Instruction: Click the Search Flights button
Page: home
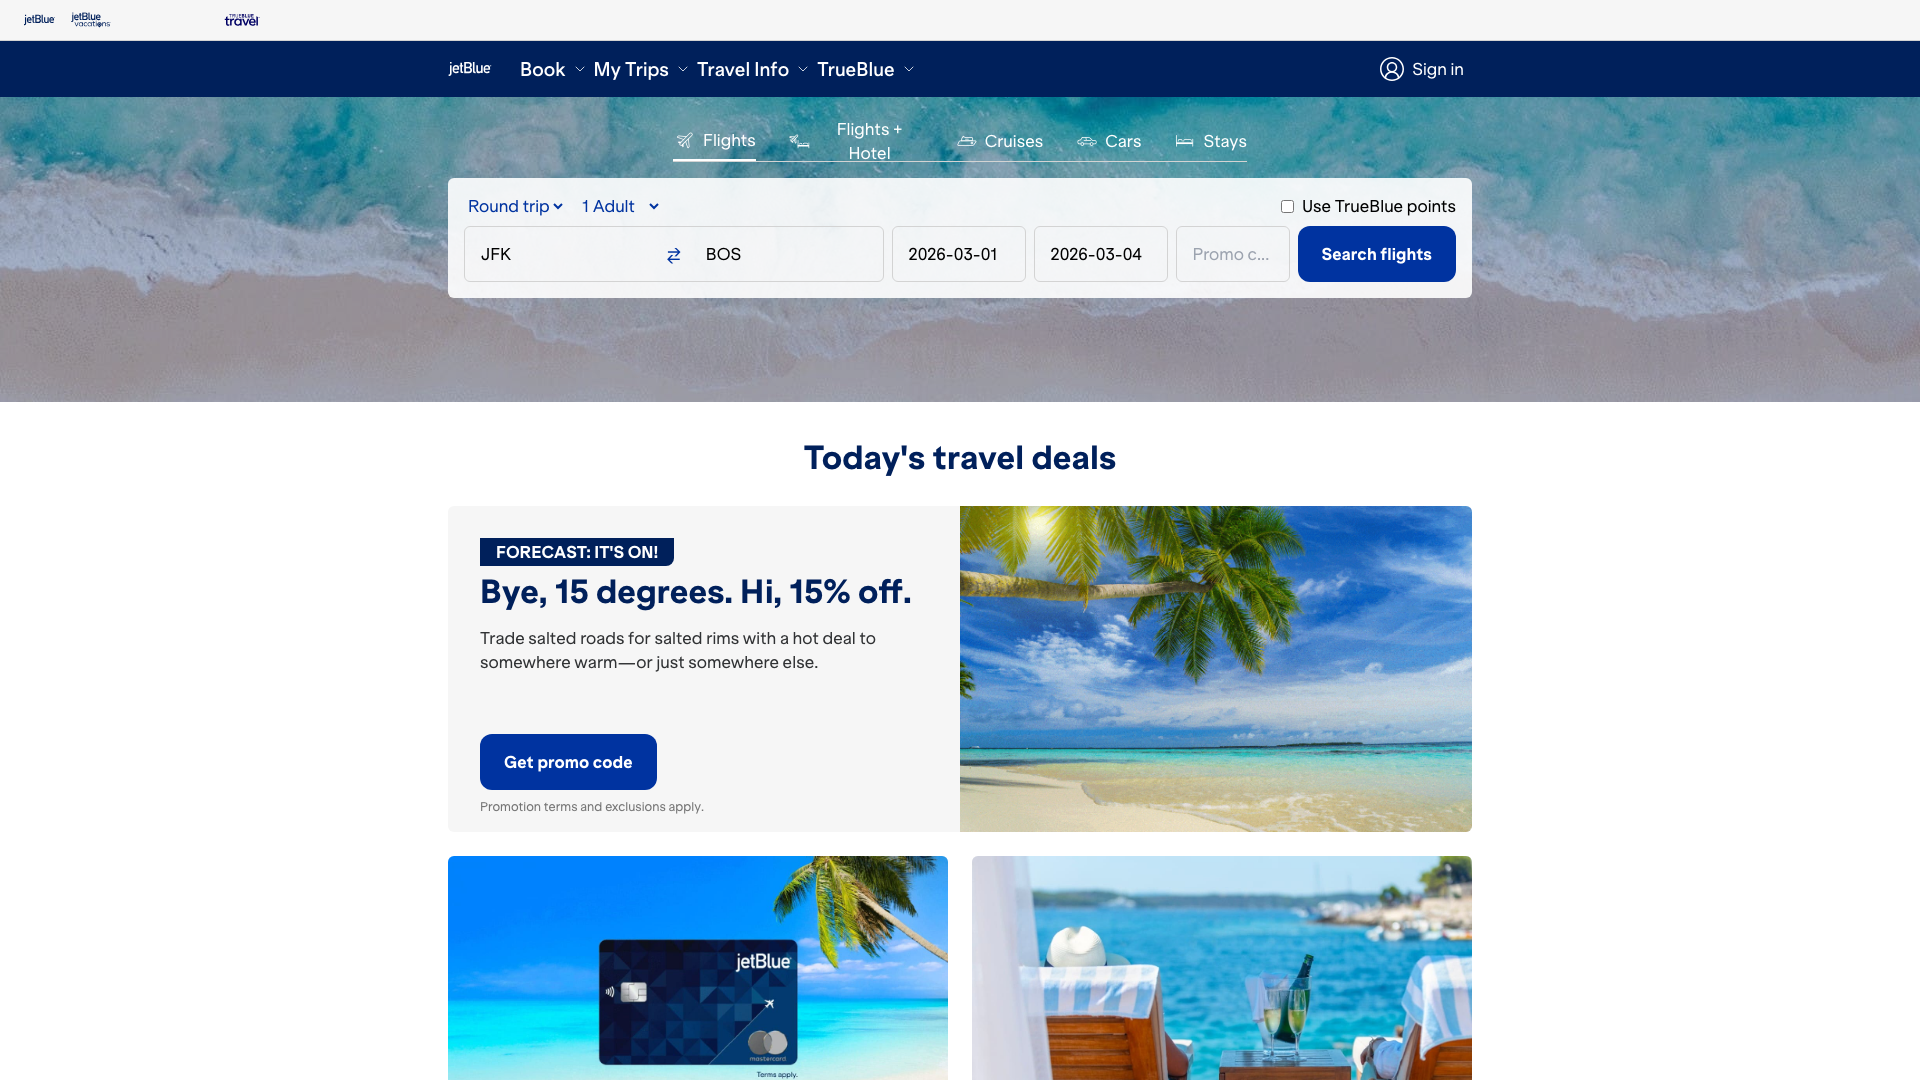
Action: click